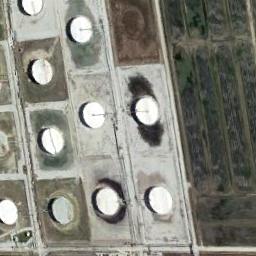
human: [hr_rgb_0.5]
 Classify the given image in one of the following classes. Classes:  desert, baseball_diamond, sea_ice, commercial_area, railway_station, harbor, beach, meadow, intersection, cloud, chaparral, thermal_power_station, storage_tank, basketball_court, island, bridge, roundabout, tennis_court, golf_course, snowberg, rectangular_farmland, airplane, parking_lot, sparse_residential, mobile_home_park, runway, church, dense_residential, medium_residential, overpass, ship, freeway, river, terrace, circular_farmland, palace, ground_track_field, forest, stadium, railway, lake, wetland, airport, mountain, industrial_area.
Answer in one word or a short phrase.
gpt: storage_tank